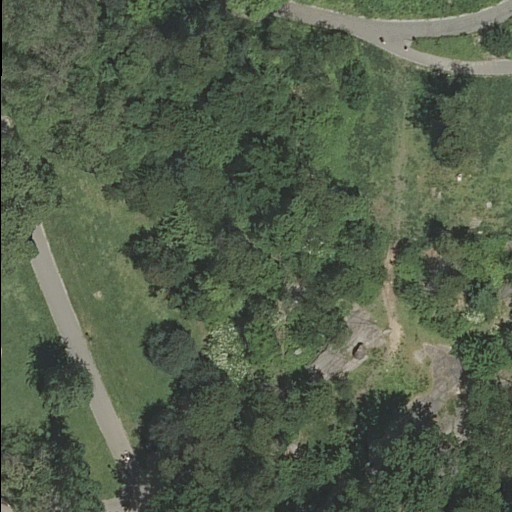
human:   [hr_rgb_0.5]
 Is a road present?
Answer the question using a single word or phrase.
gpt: yes

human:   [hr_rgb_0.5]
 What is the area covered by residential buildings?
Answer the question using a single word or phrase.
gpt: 0m2

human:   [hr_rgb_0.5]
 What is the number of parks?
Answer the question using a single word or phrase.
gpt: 1

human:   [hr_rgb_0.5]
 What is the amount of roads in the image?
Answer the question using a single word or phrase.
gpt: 5

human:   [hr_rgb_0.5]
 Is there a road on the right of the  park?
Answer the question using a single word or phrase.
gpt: no

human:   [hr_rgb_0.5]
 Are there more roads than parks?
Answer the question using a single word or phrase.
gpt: yes

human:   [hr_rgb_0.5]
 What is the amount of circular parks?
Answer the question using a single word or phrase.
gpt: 0

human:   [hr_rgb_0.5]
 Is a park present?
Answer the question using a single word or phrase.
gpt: yes

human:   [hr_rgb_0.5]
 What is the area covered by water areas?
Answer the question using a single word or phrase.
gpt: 0m2

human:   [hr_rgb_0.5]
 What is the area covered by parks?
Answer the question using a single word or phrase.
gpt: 10633m2

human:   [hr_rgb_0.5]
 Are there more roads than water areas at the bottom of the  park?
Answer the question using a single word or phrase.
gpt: yes

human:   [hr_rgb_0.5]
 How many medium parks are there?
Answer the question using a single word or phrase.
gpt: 0

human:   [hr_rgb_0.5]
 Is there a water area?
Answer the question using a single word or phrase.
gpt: no

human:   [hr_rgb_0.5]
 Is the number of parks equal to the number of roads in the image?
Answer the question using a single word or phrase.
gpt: no

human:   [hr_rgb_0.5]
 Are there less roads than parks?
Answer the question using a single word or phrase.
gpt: no

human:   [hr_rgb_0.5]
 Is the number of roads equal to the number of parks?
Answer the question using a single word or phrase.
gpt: no

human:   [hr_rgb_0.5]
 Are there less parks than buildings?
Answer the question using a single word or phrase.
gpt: no

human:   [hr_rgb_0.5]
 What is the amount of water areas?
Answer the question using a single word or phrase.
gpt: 0

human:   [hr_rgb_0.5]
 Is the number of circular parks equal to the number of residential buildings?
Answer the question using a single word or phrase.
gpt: yes

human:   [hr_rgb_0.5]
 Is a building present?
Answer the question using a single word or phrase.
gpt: no

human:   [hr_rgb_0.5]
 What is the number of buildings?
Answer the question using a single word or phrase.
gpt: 0

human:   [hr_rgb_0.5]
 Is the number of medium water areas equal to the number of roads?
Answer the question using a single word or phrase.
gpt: no

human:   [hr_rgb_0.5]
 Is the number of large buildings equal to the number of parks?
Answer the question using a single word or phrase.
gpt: no

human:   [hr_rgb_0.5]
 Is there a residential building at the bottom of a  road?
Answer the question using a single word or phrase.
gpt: no

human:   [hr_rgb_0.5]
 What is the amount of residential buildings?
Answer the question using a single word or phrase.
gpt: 0

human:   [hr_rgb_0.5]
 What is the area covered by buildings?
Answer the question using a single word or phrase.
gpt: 0m2

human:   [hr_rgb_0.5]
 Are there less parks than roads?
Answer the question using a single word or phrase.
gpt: yes

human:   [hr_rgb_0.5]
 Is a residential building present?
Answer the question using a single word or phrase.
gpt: no

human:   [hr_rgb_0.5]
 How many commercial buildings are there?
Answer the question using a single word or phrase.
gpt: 0

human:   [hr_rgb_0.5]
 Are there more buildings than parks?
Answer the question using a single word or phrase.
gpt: no

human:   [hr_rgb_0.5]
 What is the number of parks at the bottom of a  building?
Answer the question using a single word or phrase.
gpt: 0

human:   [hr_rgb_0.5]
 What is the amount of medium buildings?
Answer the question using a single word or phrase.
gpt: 0

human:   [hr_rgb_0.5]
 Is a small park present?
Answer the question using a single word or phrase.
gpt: no

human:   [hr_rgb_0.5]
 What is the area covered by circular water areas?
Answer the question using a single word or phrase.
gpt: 0m2

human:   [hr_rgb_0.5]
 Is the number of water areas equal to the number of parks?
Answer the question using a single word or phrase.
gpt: no

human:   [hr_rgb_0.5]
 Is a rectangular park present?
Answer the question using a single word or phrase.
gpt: yes

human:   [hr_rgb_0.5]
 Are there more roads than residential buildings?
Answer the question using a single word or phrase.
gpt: yes

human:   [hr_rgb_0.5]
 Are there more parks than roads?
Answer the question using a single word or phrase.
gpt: no

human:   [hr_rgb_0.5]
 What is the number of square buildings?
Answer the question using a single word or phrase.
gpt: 0

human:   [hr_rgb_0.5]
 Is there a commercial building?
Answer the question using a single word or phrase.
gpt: no

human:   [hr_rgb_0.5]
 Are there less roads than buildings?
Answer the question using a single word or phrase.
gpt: no

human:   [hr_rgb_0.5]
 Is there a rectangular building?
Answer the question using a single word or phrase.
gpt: no

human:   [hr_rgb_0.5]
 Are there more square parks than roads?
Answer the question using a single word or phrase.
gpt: no

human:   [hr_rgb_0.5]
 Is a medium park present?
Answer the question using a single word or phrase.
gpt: no

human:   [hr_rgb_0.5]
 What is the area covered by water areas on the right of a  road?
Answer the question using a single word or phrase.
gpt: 0m2

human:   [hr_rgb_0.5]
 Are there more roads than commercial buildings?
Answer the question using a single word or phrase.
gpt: yes

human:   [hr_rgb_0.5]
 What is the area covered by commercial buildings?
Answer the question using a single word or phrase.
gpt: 0m2

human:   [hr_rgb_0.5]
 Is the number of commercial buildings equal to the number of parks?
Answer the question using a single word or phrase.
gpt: no

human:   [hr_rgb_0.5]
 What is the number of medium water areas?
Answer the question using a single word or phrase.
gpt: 0

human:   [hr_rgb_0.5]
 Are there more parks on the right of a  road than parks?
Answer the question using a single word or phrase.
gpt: no

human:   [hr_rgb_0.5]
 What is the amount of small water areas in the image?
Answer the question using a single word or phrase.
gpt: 0

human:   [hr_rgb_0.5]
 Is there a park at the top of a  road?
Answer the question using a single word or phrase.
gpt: yes

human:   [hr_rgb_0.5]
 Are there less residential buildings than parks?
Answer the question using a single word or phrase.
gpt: yes

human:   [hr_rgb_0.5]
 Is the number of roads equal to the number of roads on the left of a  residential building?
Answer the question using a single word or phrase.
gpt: no

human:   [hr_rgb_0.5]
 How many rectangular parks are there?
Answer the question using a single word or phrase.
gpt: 1

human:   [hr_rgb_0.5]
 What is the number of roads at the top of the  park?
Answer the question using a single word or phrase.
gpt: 0

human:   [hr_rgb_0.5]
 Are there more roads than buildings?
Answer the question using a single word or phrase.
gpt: yes

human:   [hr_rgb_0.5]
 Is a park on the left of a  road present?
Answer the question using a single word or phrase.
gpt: no

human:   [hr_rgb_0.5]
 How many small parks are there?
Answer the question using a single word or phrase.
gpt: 0

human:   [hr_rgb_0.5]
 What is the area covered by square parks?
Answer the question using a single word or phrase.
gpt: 0m2

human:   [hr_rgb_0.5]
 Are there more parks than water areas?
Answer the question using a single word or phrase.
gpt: yes

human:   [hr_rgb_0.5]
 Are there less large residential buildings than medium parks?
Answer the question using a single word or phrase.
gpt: no

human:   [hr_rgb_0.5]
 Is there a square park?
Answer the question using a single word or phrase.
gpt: no

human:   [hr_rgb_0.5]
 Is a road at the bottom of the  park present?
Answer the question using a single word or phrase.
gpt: yes